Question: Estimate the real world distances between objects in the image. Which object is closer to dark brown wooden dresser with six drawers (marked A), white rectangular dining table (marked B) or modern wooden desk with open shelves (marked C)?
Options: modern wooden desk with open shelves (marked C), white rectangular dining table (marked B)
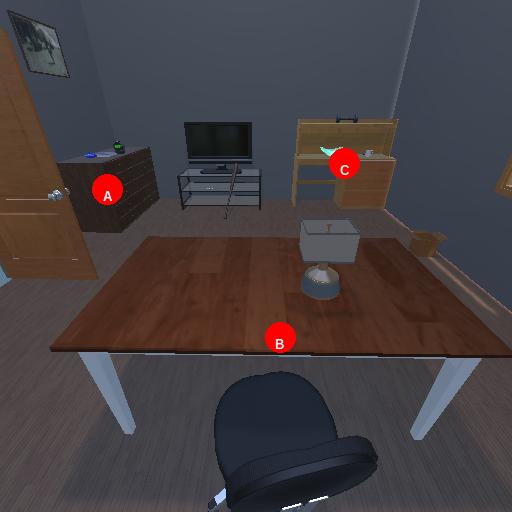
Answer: modern wooden desk with open shelves (marked C)